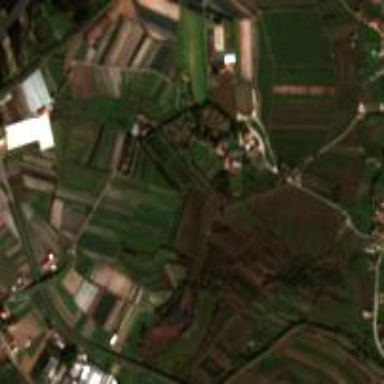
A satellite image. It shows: Picturesque farmland scene.